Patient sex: M
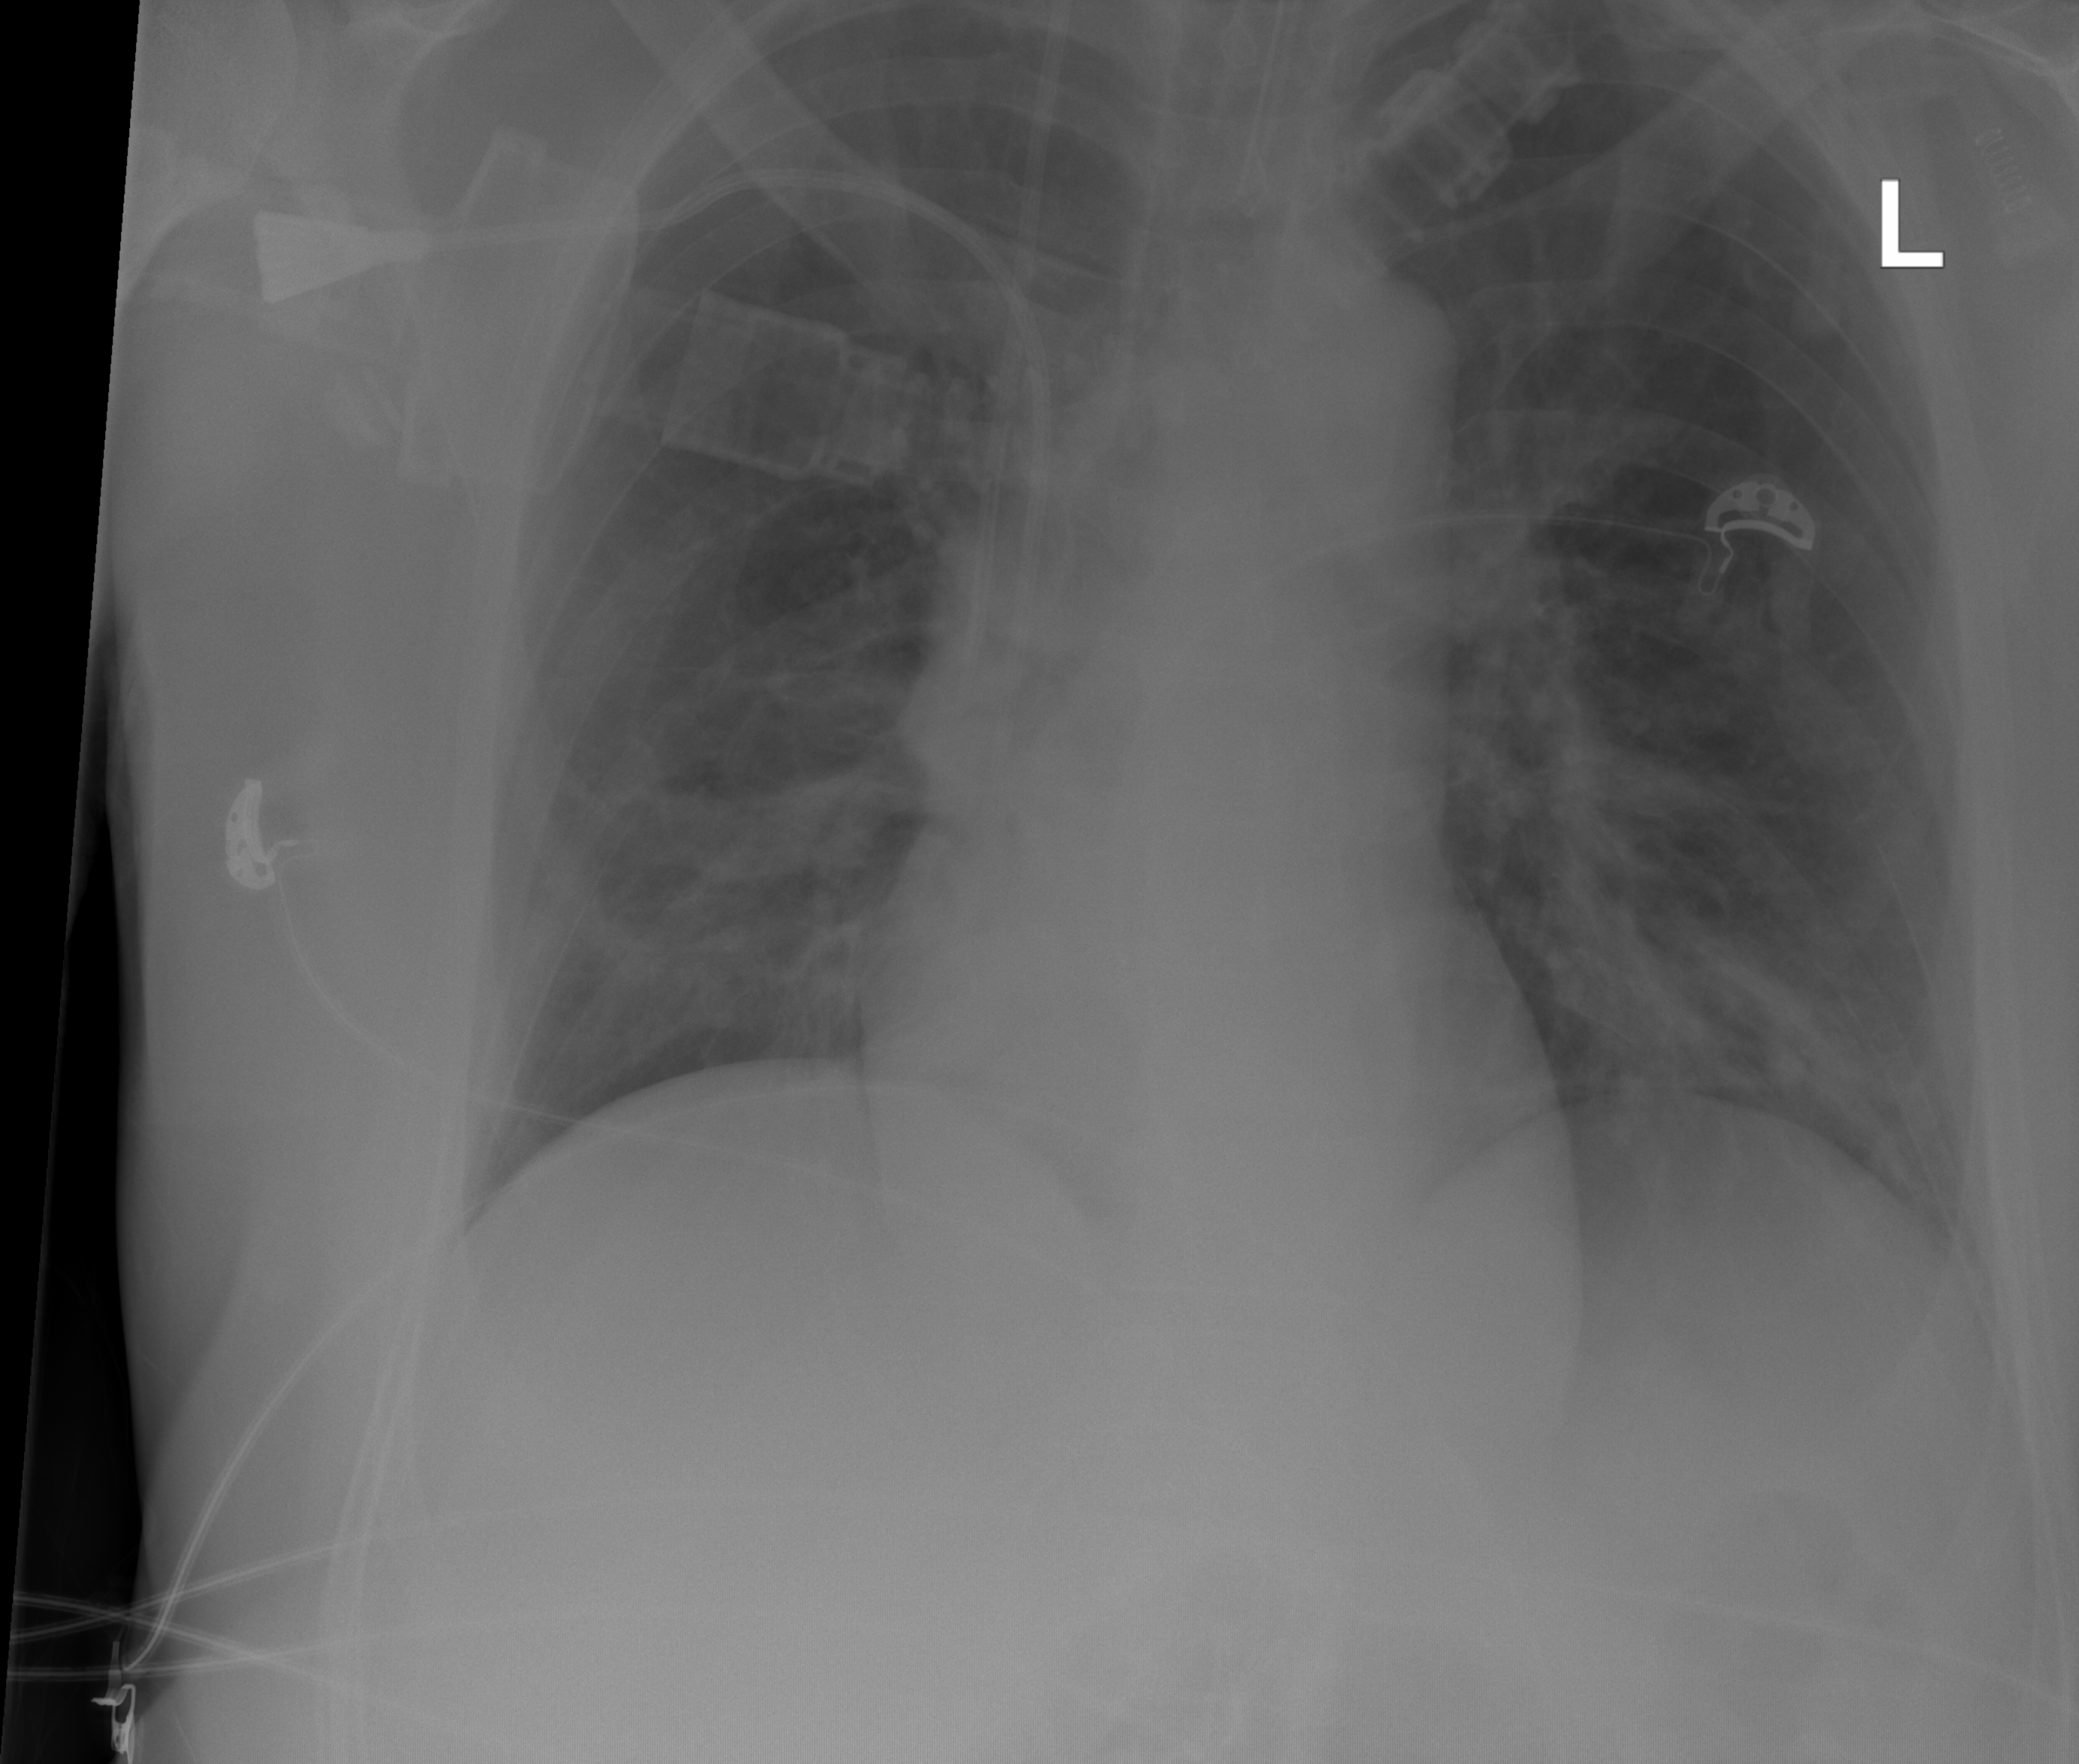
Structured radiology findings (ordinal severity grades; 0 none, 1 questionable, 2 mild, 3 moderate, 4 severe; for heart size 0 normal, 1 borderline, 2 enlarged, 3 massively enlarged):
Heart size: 0
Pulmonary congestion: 0
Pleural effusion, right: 0
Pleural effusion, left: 0
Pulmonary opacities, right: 2
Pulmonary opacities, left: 2
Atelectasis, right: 0
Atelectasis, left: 0